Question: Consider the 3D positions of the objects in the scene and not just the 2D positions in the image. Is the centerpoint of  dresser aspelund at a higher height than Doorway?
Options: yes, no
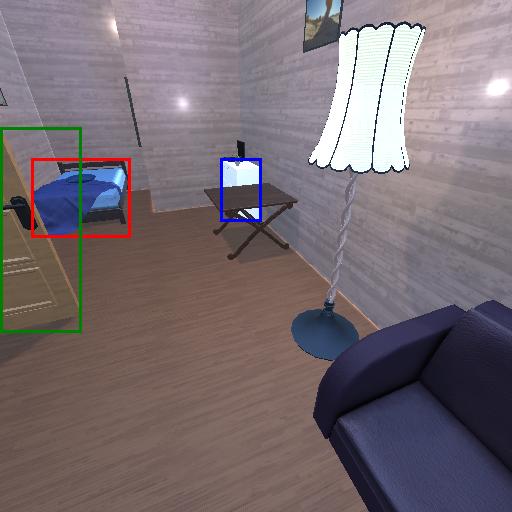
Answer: yes